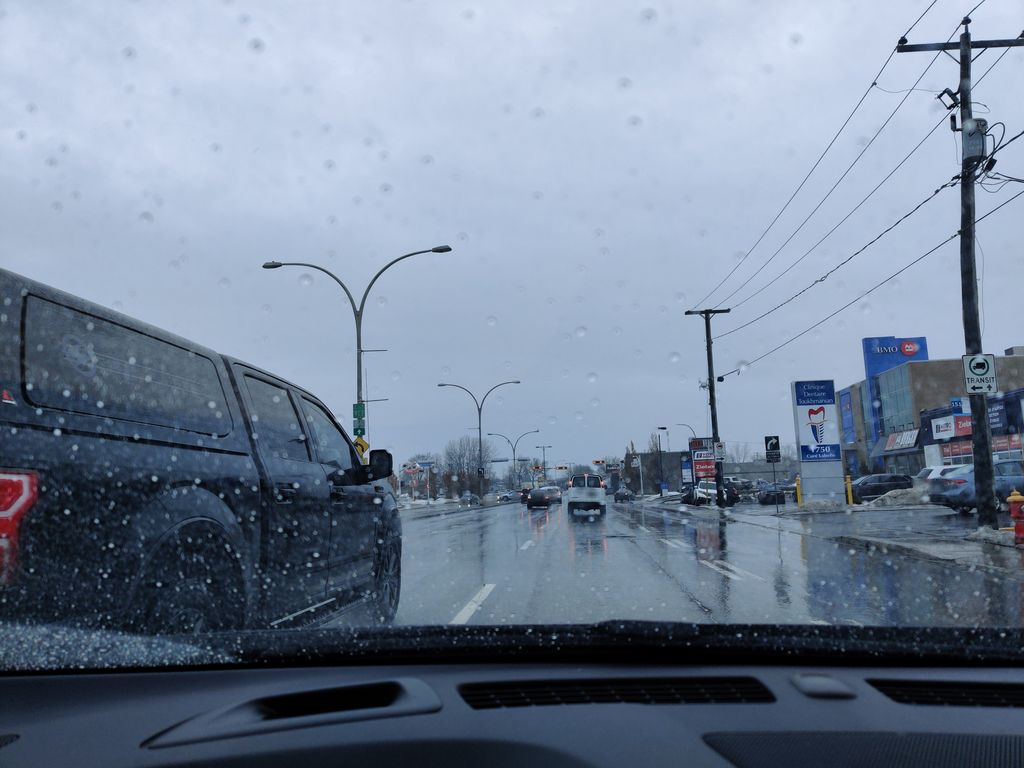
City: montreal